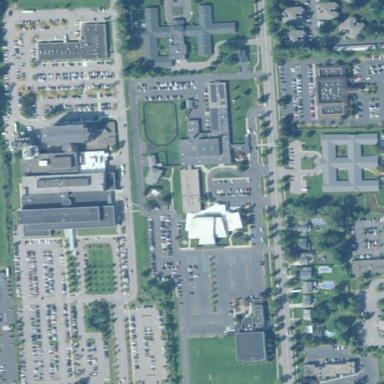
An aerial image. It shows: Hospital providing healthcare services.